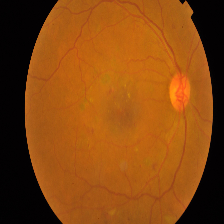
Diabetic retinopathy grade: Proliferative DR